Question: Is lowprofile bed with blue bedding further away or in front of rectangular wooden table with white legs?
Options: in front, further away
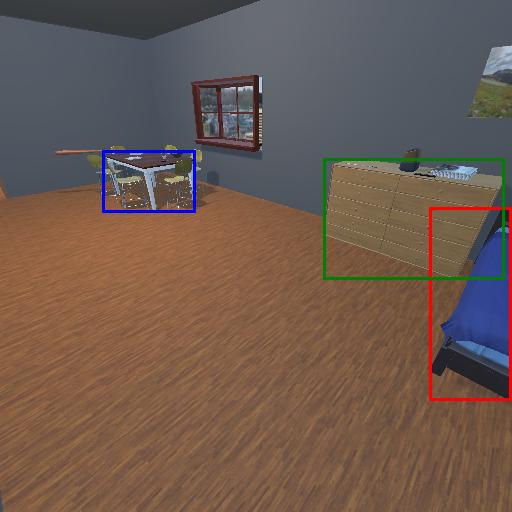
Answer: in front